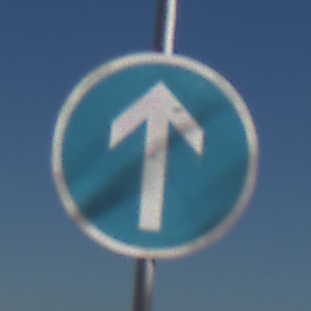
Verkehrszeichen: VorgeschriebeneFahrtrichtungGeradeaus
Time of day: MorningAfternoon
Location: Outdoor (RoadRail)
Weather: Clear
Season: NotSpecified
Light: Natural